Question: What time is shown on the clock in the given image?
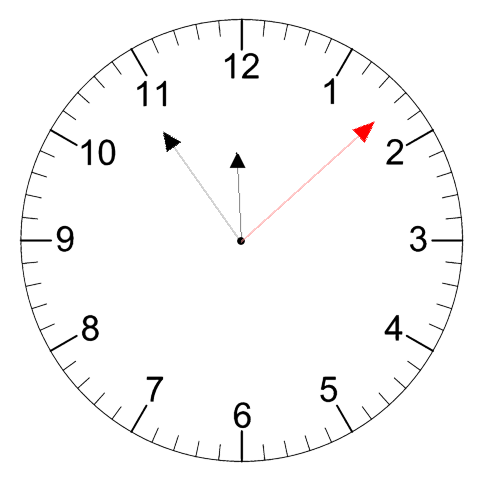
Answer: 11:54:08